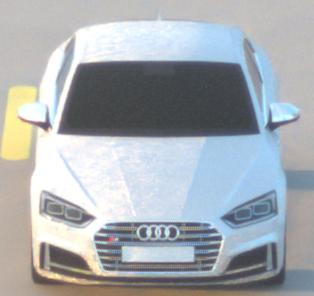
Make: Audi
Model: S5 Sportback
Detailed model: 8T Facelift
Model produced from: 2011
Model produced until: 2016
Doors: 5
Color: white
Road condition: dry road
Daytime: sunrise or sunset
Contrast: low contrast